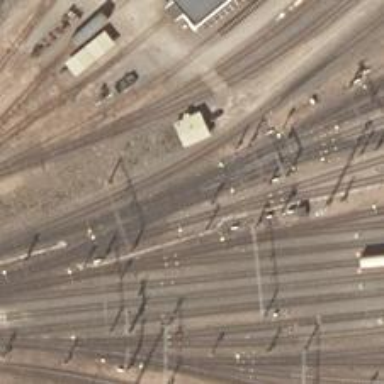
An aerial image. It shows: Rail yard with electrified contact lines for the railway.